Question: I have a Java package containing one class I'm trying to compile in windows CMD.
Here's the folder structure:

'.\src\' contains the packages. I'm trying to compile the class inside the AggregationEngine package. The class is called 'testClass.java' and it uses the 'twitter4j' library. The jar files of the 'twitter4j' library are included in the '.\src\lib\' directory as 'twitter4j-core-2.2.4.jar'
I tried the following:
'''
javac -classpath "..\lib\twitter4j-core-2.2.4.jar" -sourcepath C:\x\x\x\src\AggregationEngine\ AggregationEngine\TwitterCrawler.java
java AggregationEngine.testClass "test String"
pause
'''
but it doesn't seem to work. I have a basic understanding of the above. I'm not even sure if the above is the correct way to do it.
I don't want to go into the Environment variable definition method, because I'm gonna do the same on a different OS. Oh and I might also include multiple '.jar' files as well.
-- Edit --
Output: when running the app. 'java AggregationEngine.TwitterCrawler'
'''
Exception in thread "main" java.lang.NoClassDefFoundError: twitter4j/TwitterException
Caused by: java.lang.ClassNotFoundException: twitter4j.TwitterException
at java.net.URLClassLoader$1.run(Unknown Source)
at java.security.AccessController.doPrivileged(Native Method)
at java.net.URLClassLoader.findClass(Unknown Source)
at java.lang.ClassLoader.loadClass(Unknown Source)
at sun.misc.Launcher$AppClassLoader.loadClass(Unknown Source)
at java.lang.ClassLoader.loadClass(Unknown Source)
'''
Any advice?
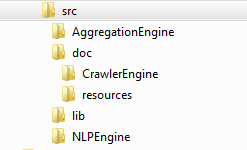
Answer: Your problem is simply that the twitter4j JAR is missing when you try to execute your program. The compiler only uses classpath entries to verify the correctness of the code, it does not include them into its output.
This should work:
'''
java -classpath .;..\lib witter4j-core-2.2.4.jar AggregationEngine.testClass "test String"
'''